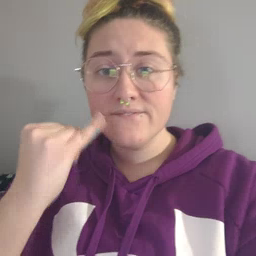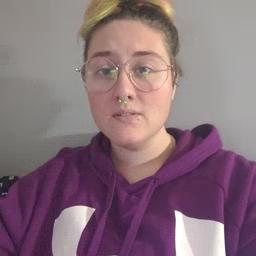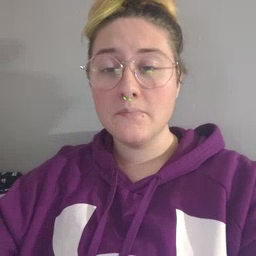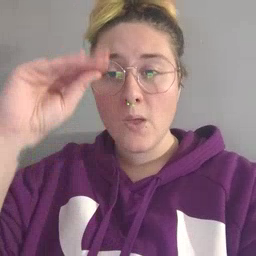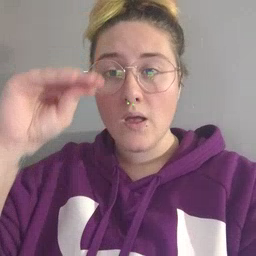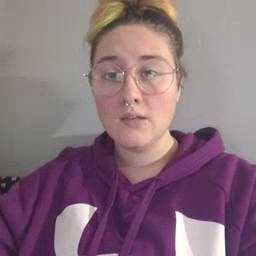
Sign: boy